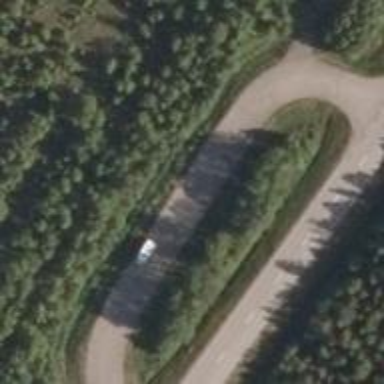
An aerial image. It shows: Asphalt surface at rest area.